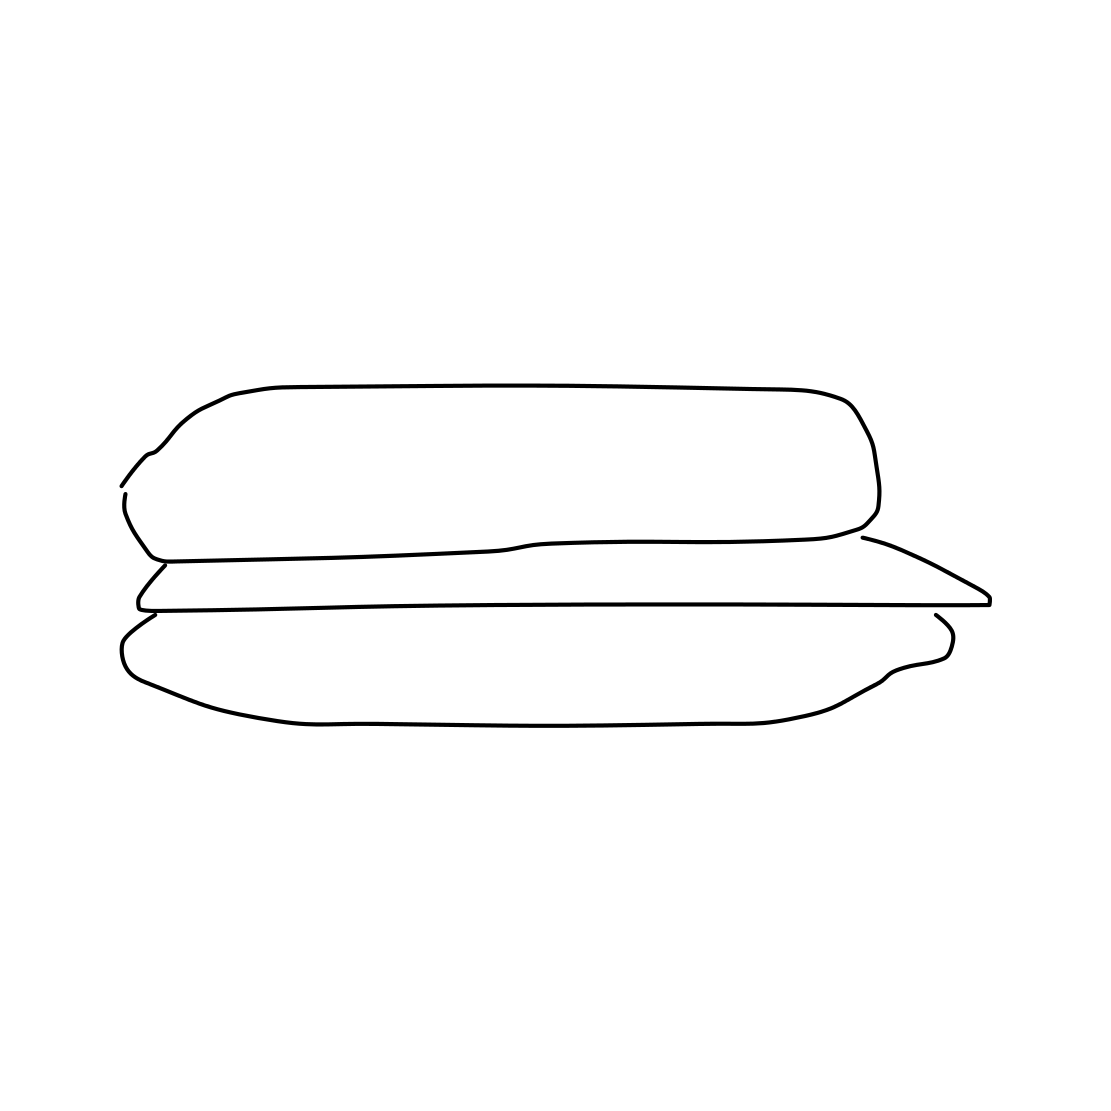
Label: hamburger